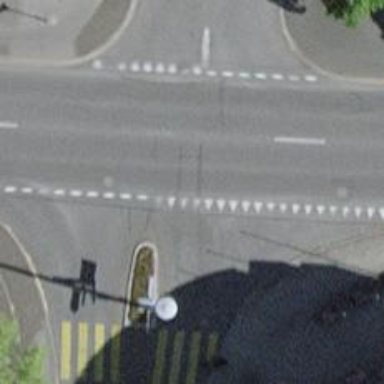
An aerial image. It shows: Road with "give way" sign.